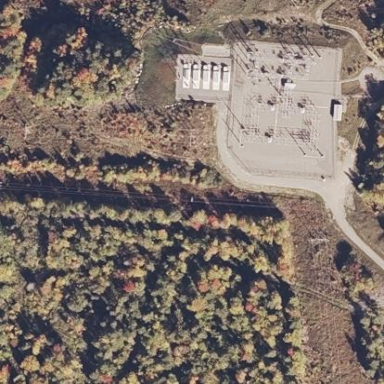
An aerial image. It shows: There is distribution substation enclosed by fence.